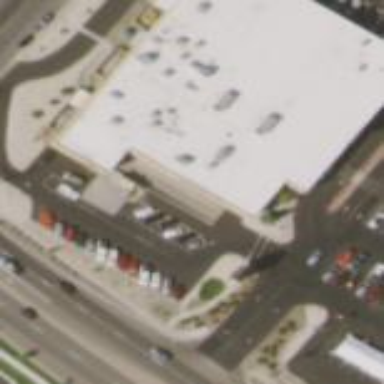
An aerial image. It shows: Casino building.